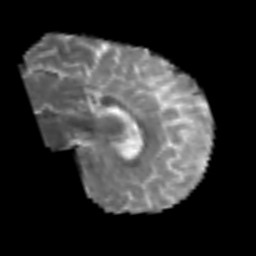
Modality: MD
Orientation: sagittal
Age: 50
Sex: male
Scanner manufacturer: siemens
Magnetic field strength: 3 T
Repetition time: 6.1 s
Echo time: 0.101 s